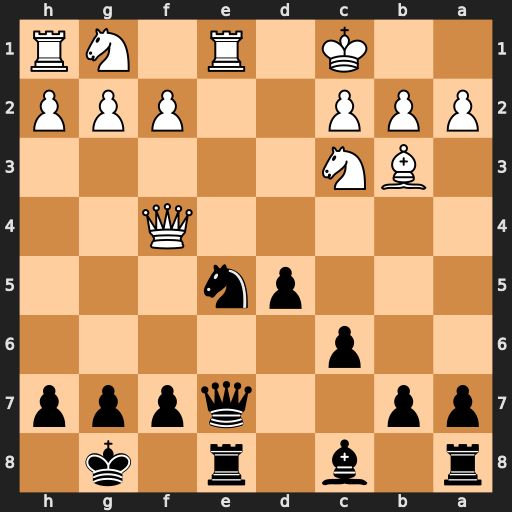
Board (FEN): r1b1r1k1/pp2qppp/2p5/3pn3/5Q2/1BN5/PPP2PPP/2K1R1NR
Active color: b
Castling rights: -
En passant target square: -
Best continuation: Nd3+ cxd3 Qxe1+